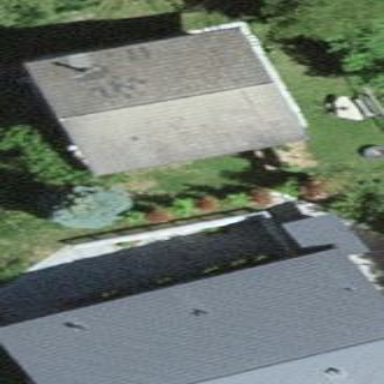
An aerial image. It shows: Simple house.